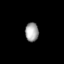
Tissue: lung
Cell type: Pericytes
Senescence score: 0.5676
Nuclear area (px): 247
Mean DAPI intensity: 161.377